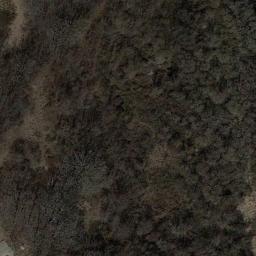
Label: forest